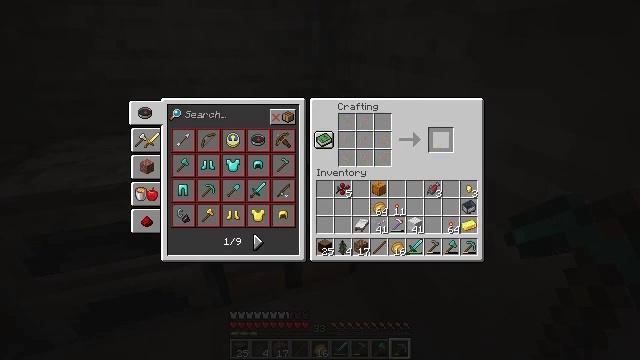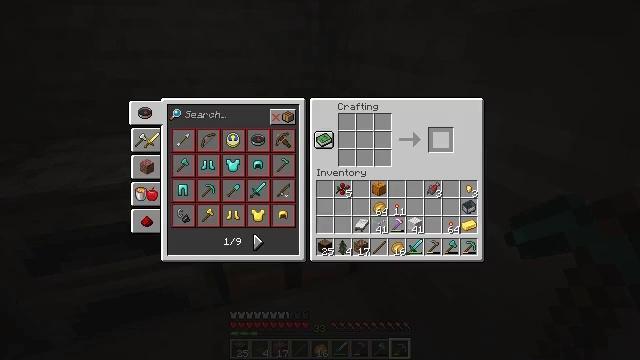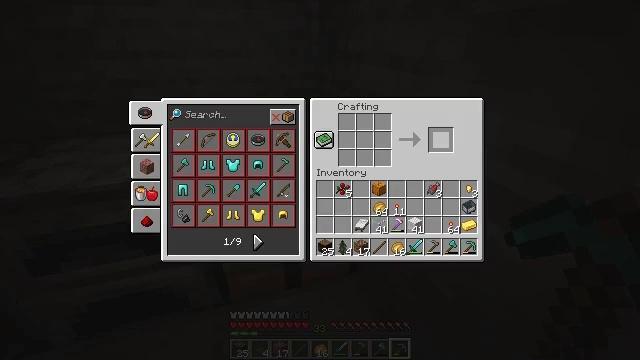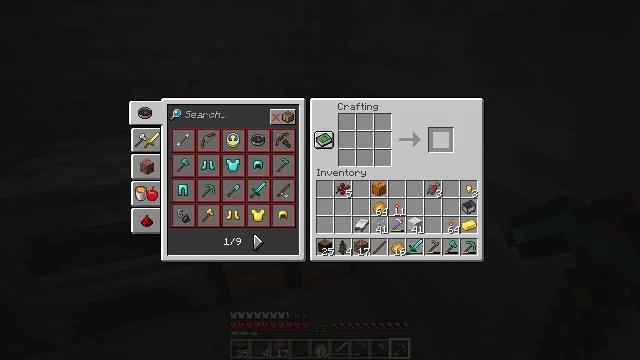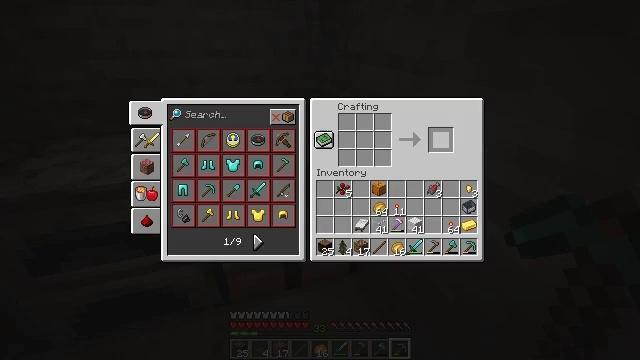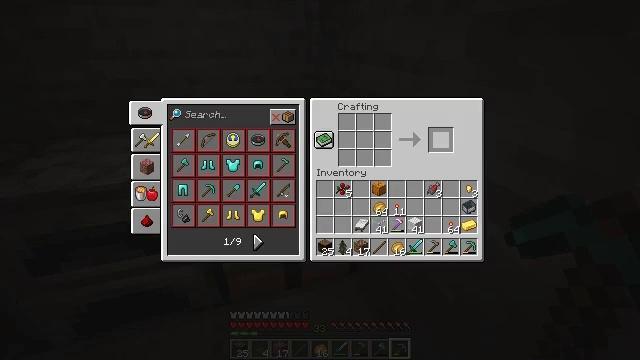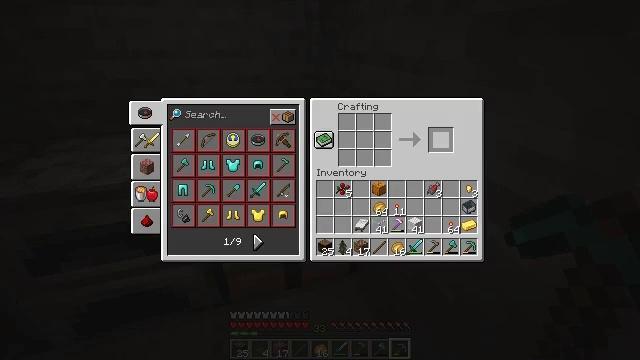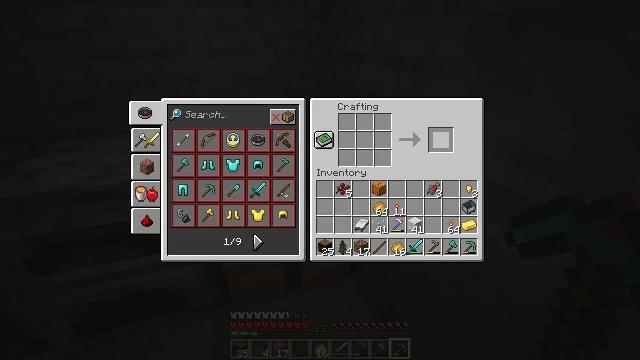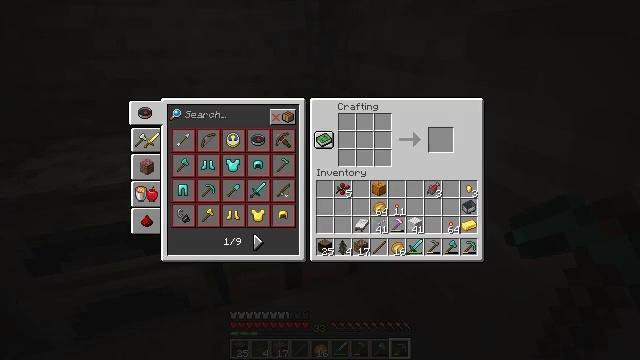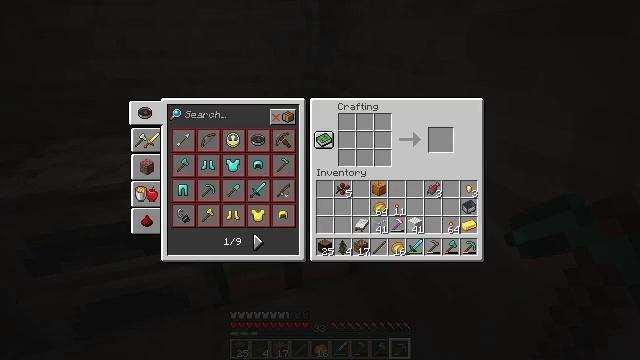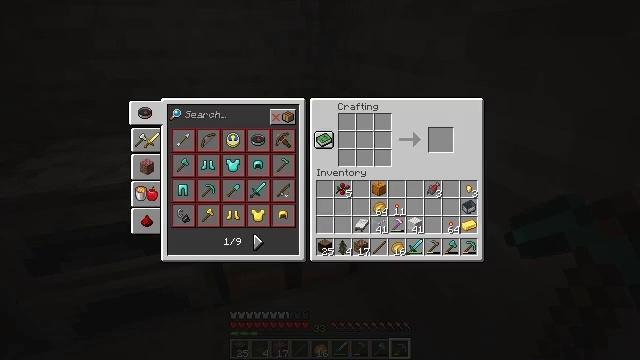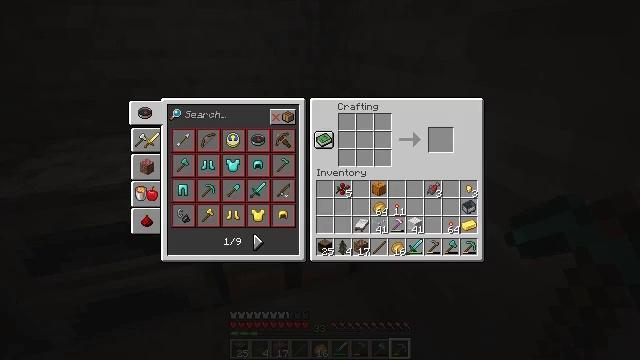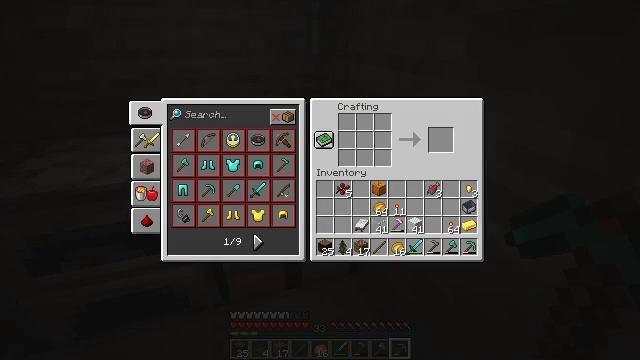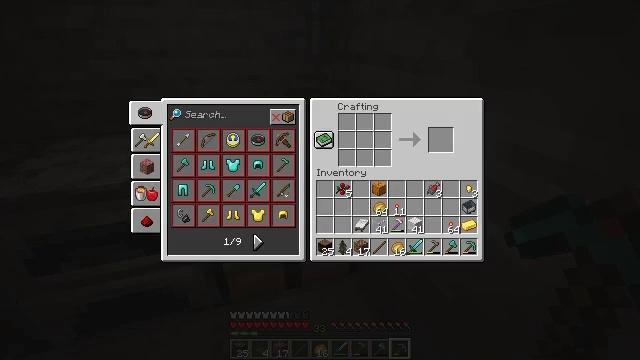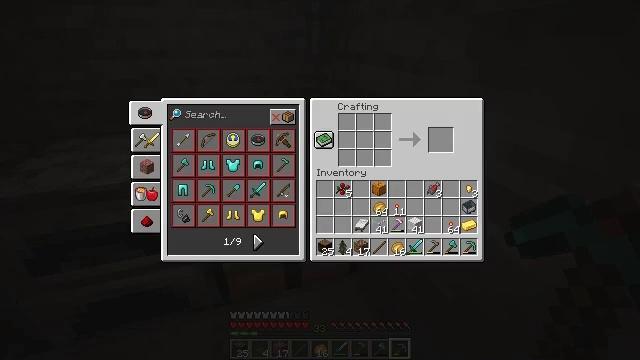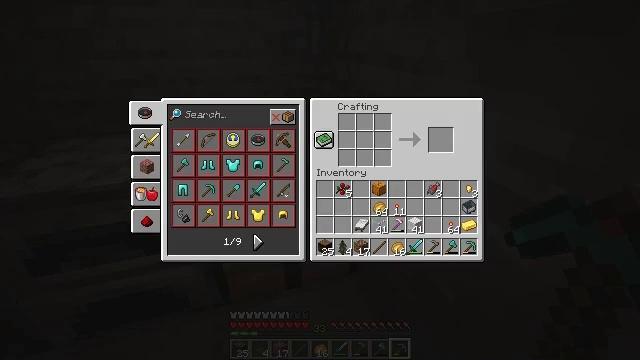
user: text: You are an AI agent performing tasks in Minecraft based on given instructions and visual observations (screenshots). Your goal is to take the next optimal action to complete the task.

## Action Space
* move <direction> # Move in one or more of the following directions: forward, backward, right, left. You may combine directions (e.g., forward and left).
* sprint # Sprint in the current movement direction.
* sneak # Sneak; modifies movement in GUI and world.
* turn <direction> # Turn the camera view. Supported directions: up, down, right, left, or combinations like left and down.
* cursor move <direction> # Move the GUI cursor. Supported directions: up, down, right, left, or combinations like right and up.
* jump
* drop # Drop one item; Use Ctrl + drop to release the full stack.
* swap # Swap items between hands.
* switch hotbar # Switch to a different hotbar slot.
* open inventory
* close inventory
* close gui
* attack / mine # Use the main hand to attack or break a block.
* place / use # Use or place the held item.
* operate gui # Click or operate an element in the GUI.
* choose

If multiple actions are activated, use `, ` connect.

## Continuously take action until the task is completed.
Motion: motion action
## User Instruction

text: Combine gold ingots to make a golden helmet.
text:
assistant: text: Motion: sneak
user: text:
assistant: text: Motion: sneak
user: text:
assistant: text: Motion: sneak
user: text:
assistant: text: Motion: sneak
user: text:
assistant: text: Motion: sneak
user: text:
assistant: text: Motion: sneak
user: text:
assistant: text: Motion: sneak
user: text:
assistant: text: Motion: no_op
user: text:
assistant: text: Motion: no_op
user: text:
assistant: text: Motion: no_op
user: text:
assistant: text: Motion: no_op
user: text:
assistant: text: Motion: no_op
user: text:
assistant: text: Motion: no_op
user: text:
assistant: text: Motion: no_op
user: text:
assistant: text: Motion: no_op
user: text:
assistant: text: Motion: no_op
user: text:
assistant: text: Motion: no_op
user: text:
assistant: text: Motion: no_op
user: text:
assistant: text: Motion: no_op
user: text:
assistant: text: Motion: no_op
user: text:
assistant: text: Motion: no_op
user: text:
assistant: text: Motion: no_op
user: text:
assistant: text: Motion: no_op
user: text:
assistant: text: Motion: no_op
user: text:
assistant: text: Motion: turn left
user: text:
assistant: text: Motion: turn left
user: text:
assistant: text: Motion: turn left
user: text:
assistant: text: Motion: turn left and up
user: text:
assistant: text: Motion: turn left
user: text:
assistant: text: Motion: turn left